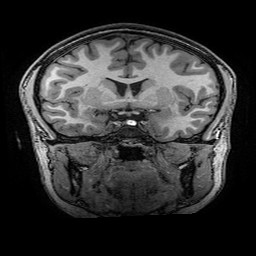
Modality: T1w
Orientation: sagittal
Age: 18
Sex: female
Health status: healthy